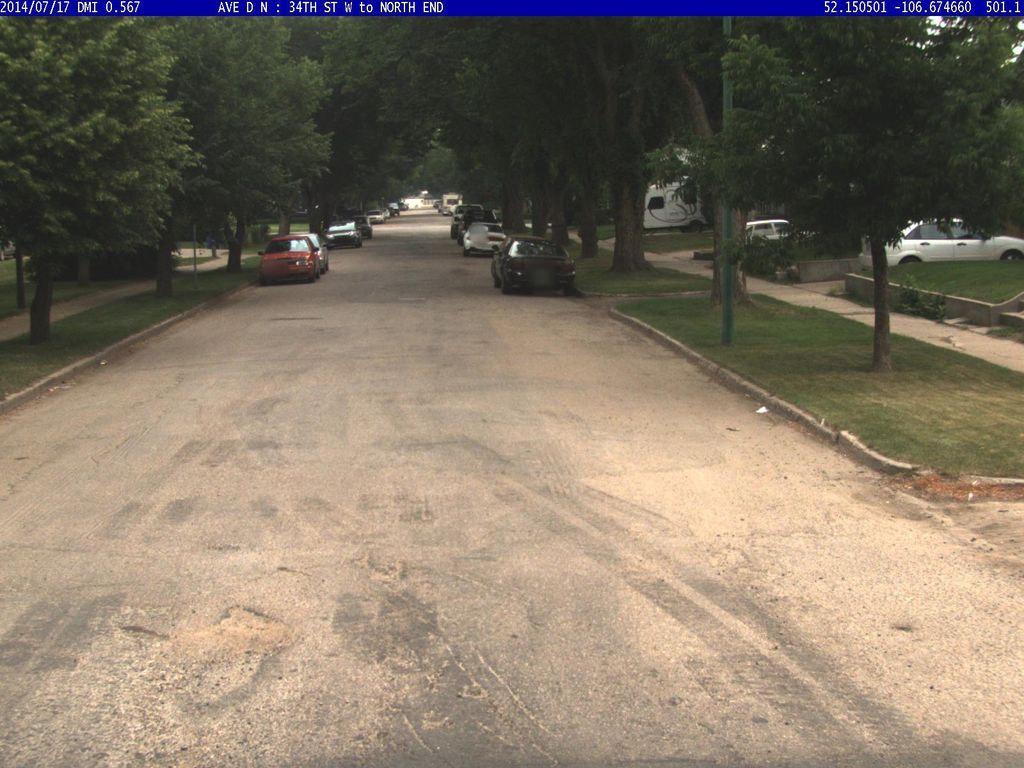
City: saskatoon